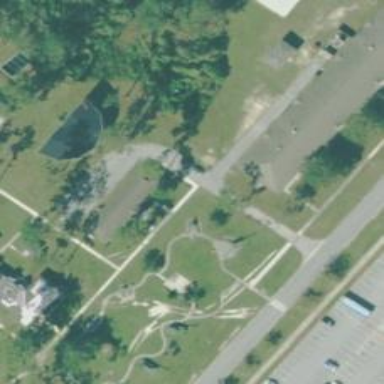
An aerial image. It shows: Historic attraction featuring cannon.